Aerial crown-view tile of a tropical tree (Barro Colorado Island, Panama), acquired 20250512:
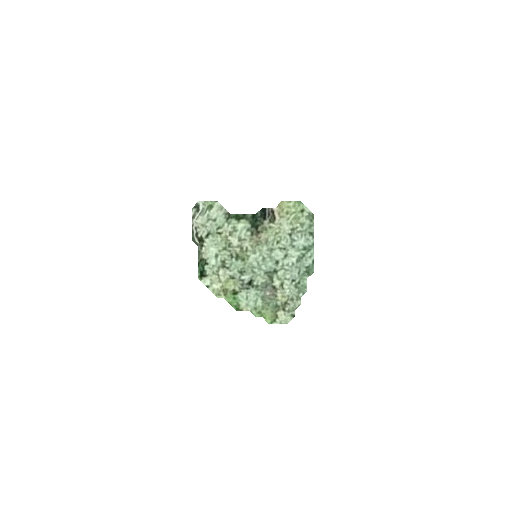
Species: Cecropia insignis
GBIF accepted scientific name: Cecropia insignis
Crown area: 16.733 m²